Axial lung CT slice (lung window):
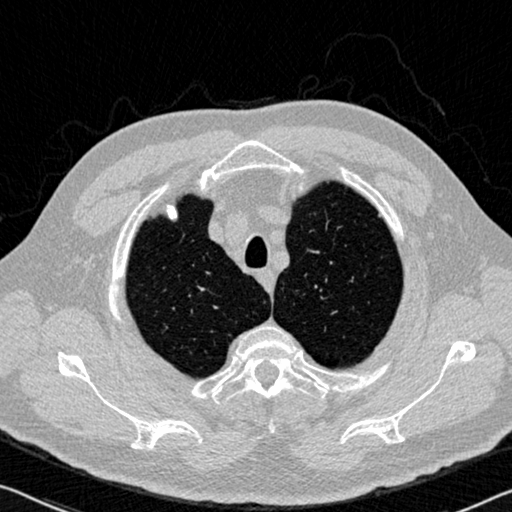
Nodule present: no